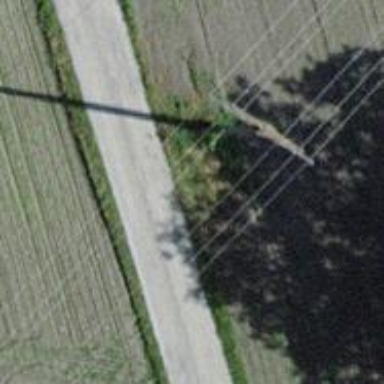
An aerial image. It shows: Power pole.